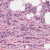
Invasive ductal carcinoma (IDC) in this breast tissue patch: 1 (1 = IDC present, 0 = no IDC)